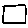
Label: square